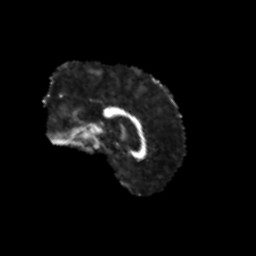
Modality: FA
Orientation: sagittal
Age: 72
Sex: male
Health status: ill
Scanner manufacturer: siemens
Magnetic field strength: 3 T
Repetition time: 8.7 s
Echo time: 0.11 s